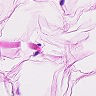
Metastatic tissue present: no